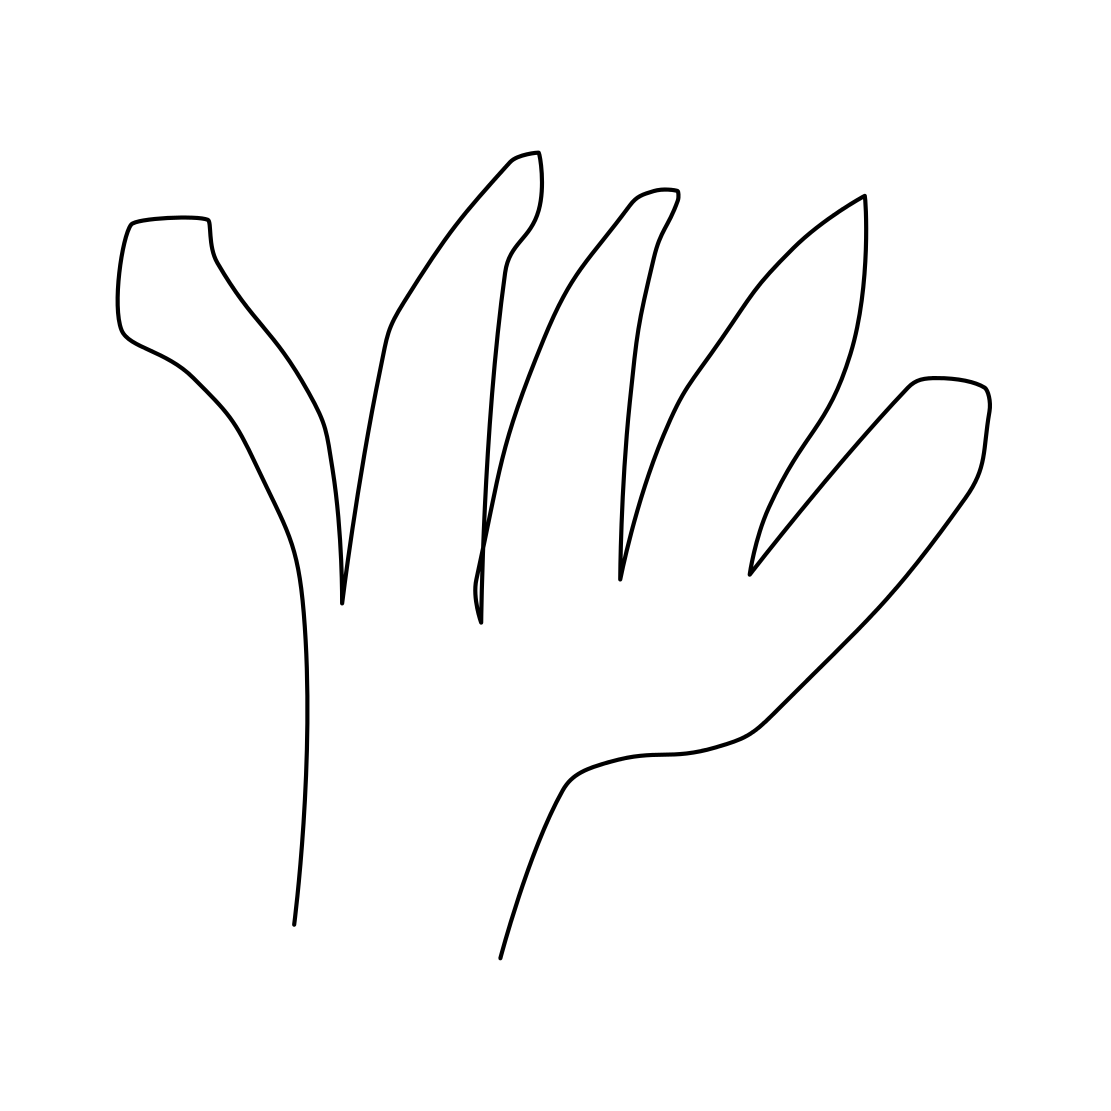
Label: hand